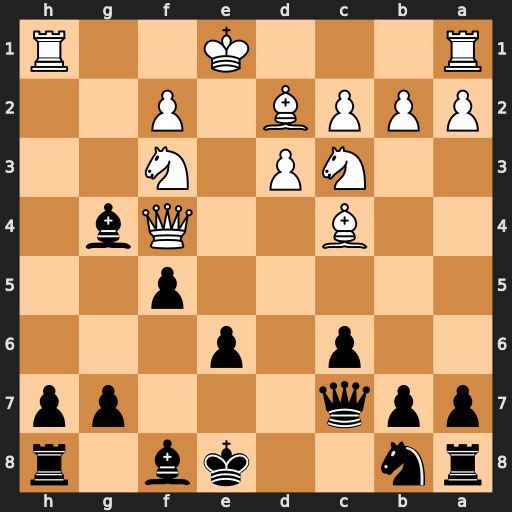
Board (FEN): rn2kb1r/ppq3pp/2p1p3/5p2/2B2Qb1/2NP1N2/PPPB1P2/R3K2R
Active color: b
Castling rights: KQkq
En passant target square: -
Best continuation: Qxf4 Bxf4 Bxf3